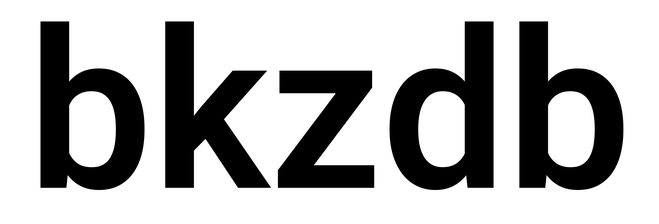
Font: Roboto_SemiBold